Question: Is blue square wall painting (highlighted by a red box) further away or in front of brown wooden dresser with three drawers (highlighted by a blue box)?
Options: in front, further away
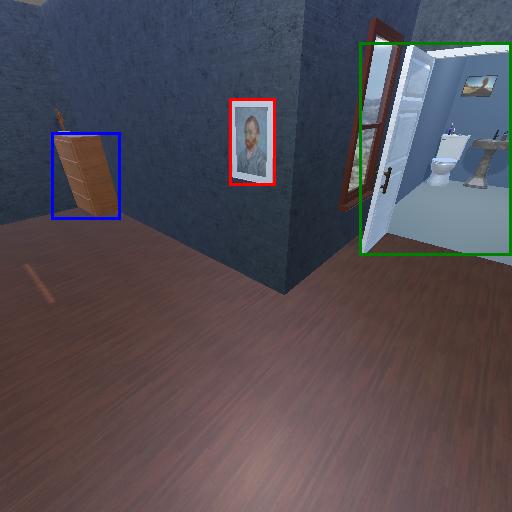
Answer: in front